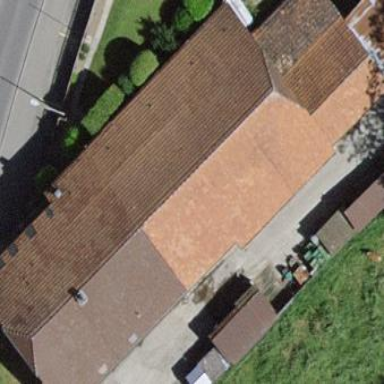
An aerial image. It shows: Farm building.